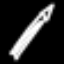
Label: pencil